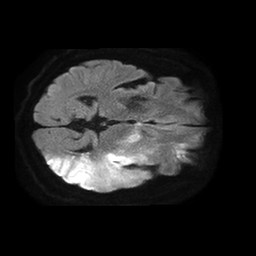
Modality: TRACE
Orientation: axial
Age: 56
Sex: male
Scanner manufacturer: philips
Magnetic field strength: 1.5 T
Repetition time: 4.6 s
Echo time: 0.08528 s